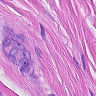
Metastatic tissue present: yes